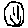
Label: smiley face